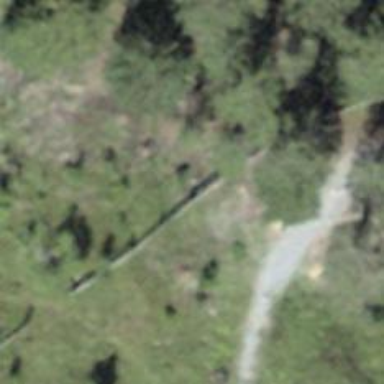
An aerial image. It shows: Fence.